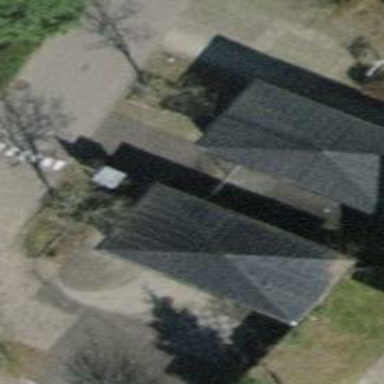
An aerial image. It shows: Building with pyramidal roof shape.